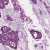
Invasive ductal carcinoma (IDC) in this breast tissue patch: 1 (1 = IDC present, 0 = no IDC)